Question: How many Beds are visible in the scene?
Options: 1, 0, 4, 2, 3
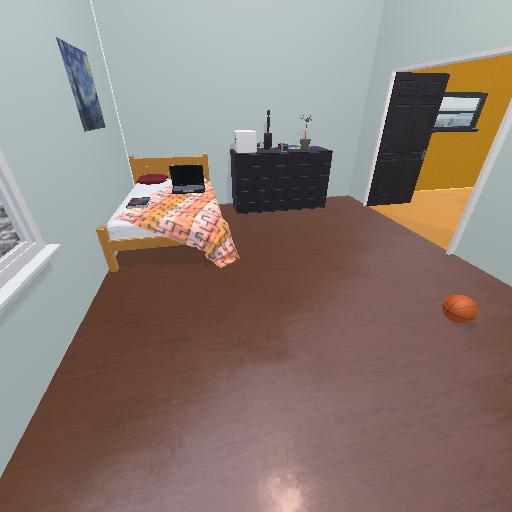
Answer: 1